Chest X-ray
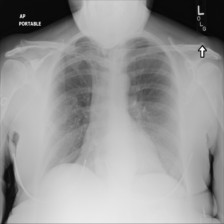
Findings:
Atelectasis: negative
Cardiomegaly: negative
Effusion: negative
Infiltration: negative
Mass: negative
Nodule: negative
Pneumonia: negative
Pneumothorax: negative
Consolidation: negative
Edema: negative
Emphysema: negative
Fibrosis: negative
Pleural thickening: negative
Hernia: positive